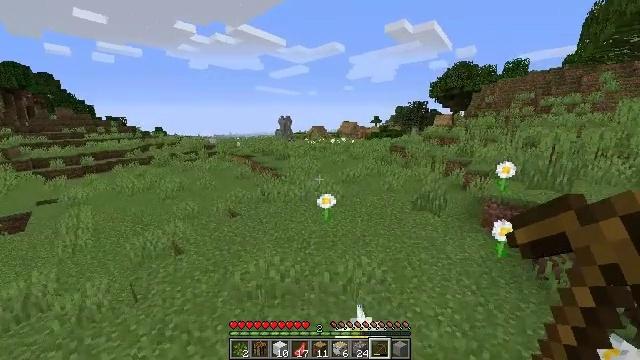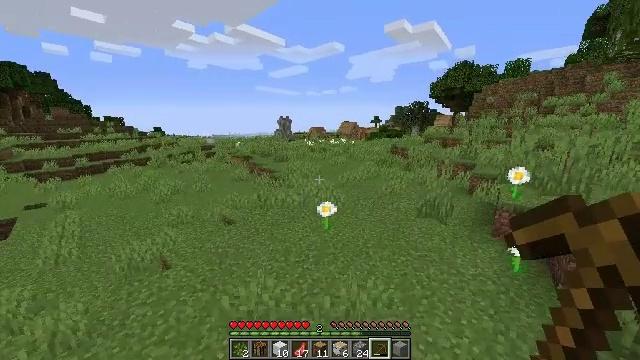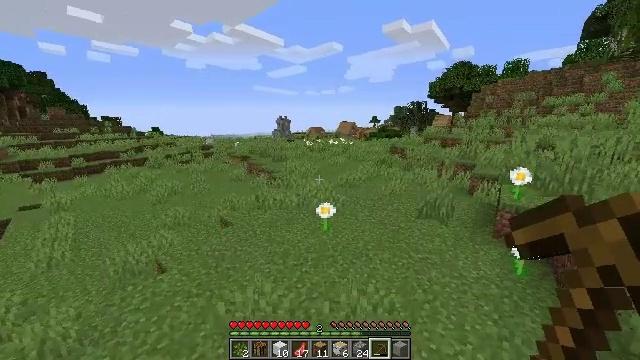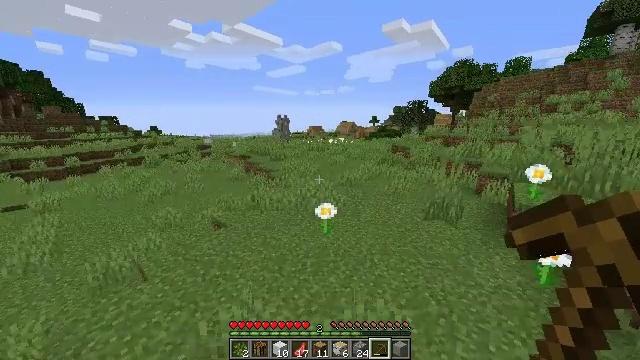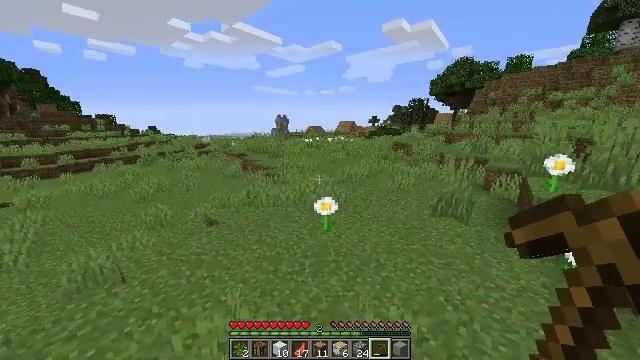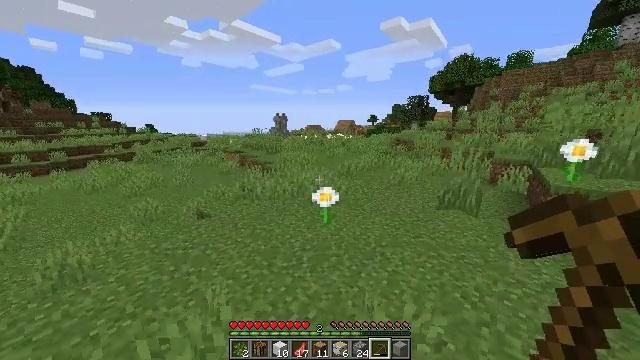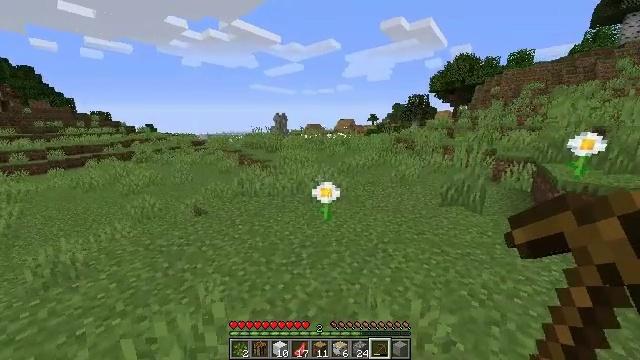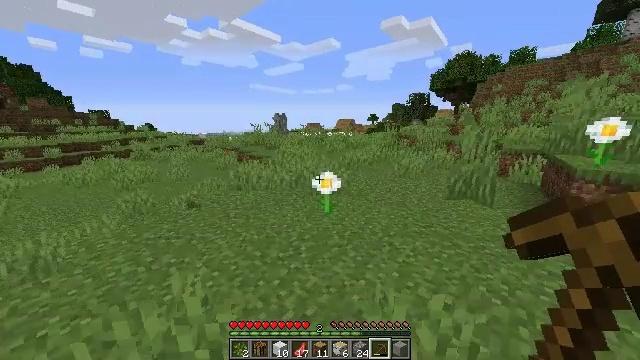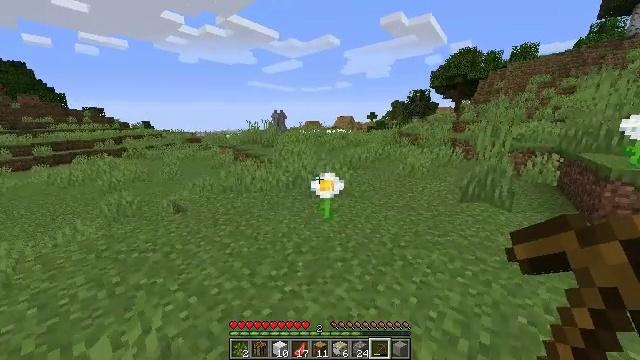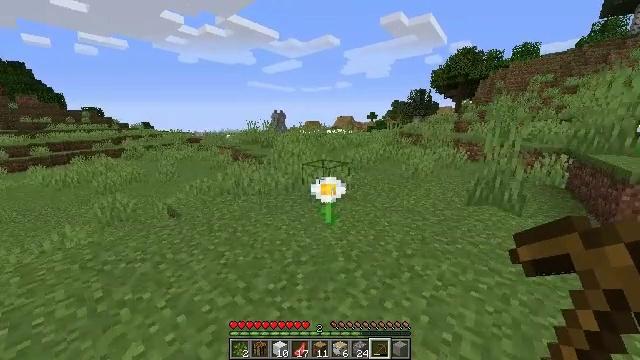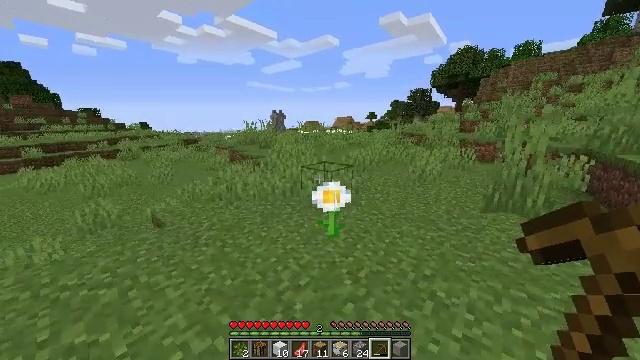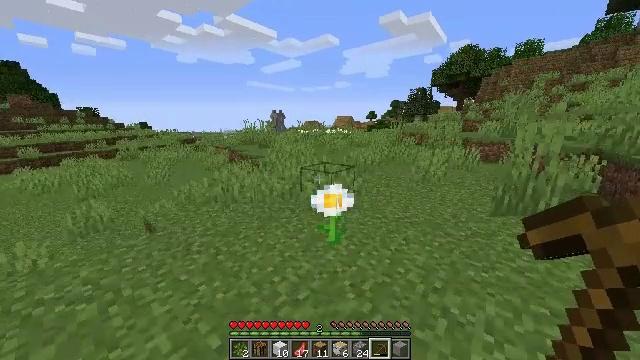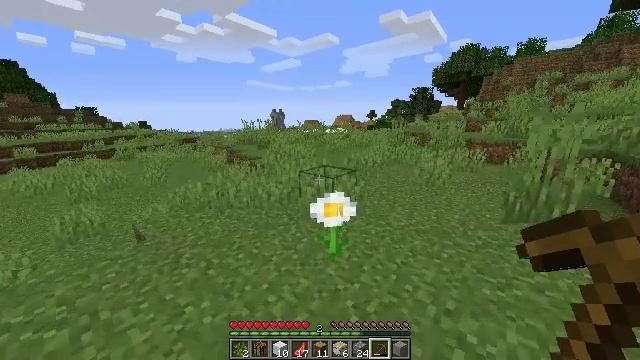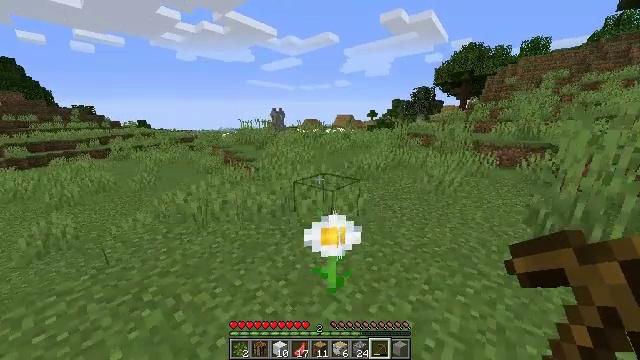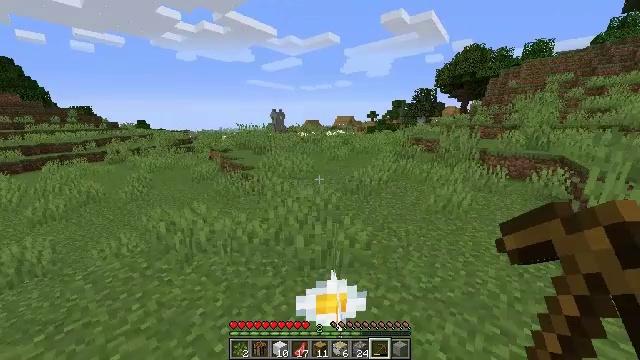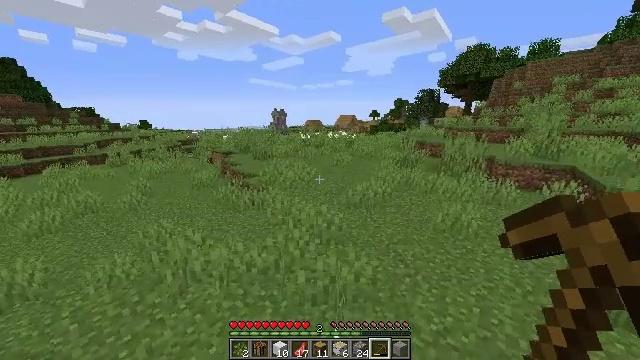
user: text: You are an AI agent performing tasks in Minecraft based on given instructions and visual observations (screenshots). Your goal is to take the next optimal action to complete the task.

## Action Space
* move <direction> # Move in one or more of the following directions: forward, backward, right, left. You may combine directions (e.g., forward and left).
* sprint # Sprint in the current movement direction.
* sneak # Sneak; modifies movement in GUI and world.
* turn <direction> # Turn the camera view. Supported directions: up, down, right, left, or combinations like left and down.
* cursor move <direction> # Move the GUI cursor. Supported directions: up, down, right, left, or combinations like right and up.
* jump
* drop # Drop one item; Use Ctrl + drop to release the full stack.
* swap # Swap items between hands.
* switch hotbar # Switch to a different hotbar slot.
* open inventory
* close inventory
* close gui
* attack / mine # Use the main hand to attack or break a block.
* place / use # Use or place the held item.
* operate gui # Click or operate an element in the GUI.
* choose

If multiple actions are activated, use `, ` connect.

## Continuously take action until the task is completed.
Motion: motion action
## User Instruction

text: Remove the yellow bed.
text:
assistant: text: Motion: move forward, jump
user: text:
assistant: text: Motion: move forward
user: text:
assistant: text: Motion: move forward
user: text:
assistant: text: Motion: move forward
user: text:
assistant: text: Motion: move forward
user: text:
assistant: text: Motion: move forward
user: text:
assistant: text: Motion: move forward
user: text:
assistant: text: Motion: move forward
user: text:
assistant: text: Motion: move forward
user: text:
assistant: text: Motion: move forward
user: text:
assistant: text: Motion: move forward
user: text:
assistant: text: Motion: move forward
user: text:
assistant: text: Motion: move forward
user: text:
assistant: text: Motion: move forward, jump
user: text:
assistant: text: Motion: move forward, jump
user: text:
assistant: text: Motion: move forward, jump
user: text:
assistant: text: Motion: move forward, jump
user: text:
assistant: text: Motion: move forward, jump
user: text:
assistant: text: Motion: move forward
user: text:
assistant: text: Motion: move forward
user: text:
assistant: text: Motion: move forward
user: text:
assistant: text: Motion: move forward
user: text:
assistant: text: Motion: move forward
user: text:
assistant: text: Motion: move forward
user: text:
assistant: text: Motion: move forward
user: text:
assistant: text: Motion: move forward, turn right
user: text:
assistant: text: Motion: move forward, turn right
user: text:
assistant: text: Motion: move forward
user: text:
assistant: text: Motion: move forward, jump
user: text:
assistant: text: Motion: move forward, jump